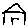
Label: house